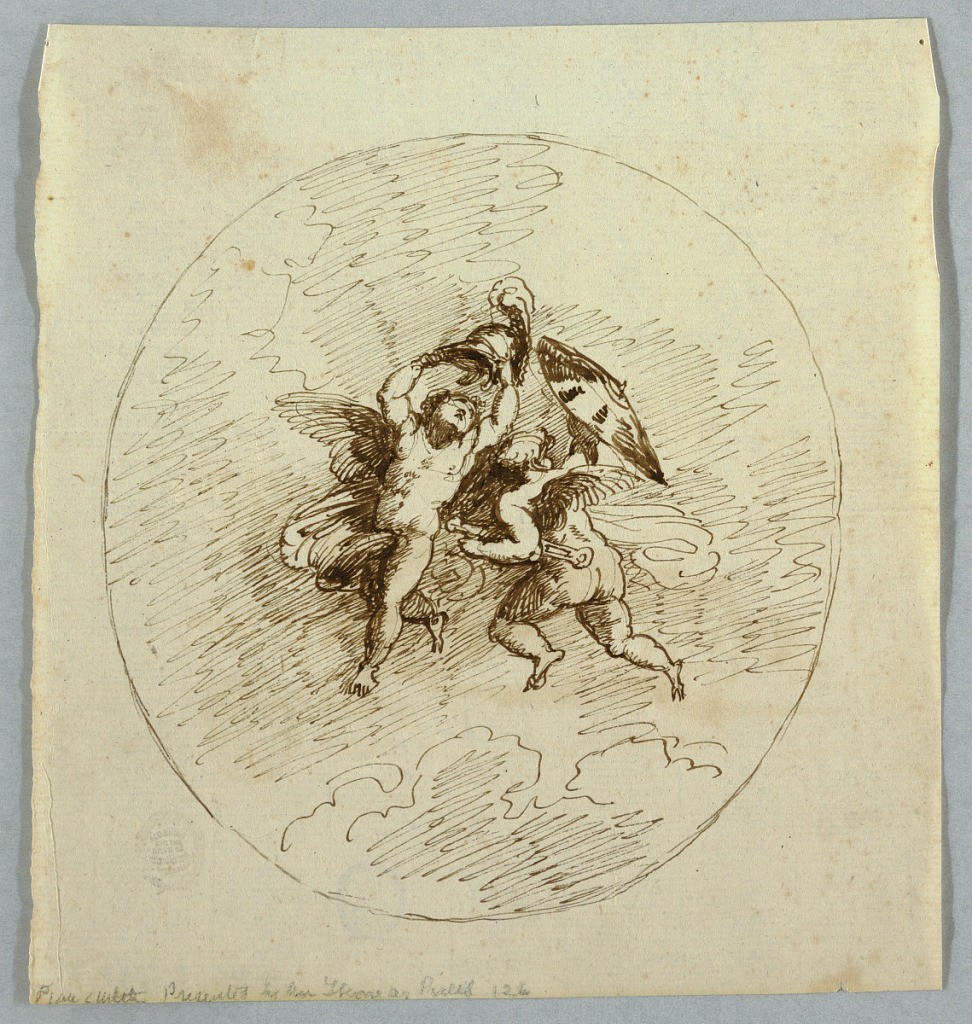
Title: Two Flying Putti with Weapons
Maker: Felice Giani, Italian, 1758–1823
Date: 1800–1820
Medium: Pen and ink on paper
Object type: Drawing
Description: Vertical rectangle showing two loosely drawn putti in an oval frame. The left putto raises a helmet; the right putto, seen from the back, has a sword and shield.